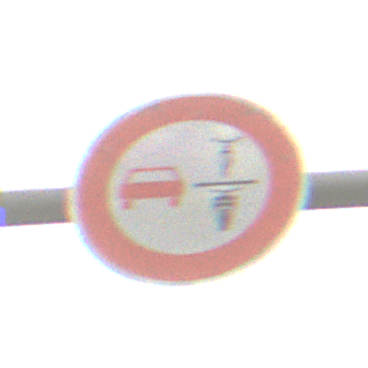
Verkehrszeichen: VerbotUeberholenEinspurigeFahrzeuge
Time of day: MorningAfternoon
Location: Outdoor (Suburban)
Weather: Overcast
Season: NotSpecified
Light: Natural